Question: I have 3-d data that I want to plot as the following histogram .
For each bin I have a text file with two columns such as
'''
1.12 0.65
1.41 0.95
1.78 1.04
2.24 2.12
'''
etc. The first entry of the first column (in the .txt) gives me the value for the center of the first tile, the second row of the first column gives me the value for the center of the second tile etc. The second column refers to the value on the color bar. The values in the first column and also the bin sizes are logarithmically spaced. I would like to plot this in matplotlib as close to the above as possible (ignoring the arrows).
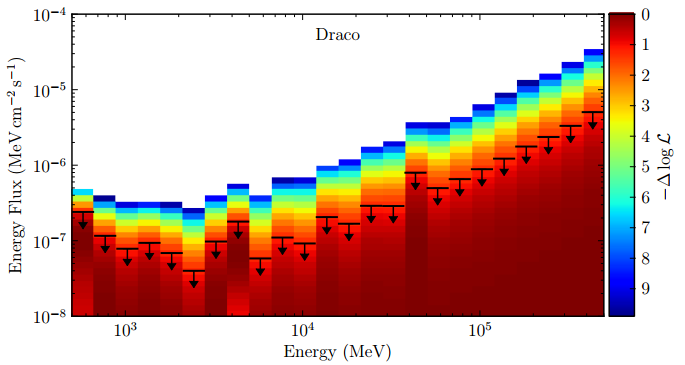
Answer: I suggest you use PolyCollection:
'''
import numpy as np
import pylab as pl
import matplotlib.collections as mc
x = np.logspace(1, 2, 20)
polys = []
values = []
for xs, xe in zip(x[:-1], x[1:]):
y = np.logspace(1.0, 2+np.random.rand()+2*np.log10(xs), 30)
c = -np.log(xs*y)
yp = np.c_[y[:-1], y[:-1], y[1:], y[1:]]
xp = np.repeat([[xs, xe, xe, xs]], len(yp), axis=0)
points = np.dstack((xp, yp))
polys.append(points)
values.append(c[:-1])
polys = np.concatenate(polys, 0)
values = np.concatenate(values, 0)
pc = mc.PolyCollection(polys)
pc.set_array(values)
fig, ax = pl.subplots()
ax.add_collection(pc)
ax.set_yscale("log")
ax.set_xscale("log")
ax.autoscale()
pl.colorbar(mappable=pc)
'''
here is the output: